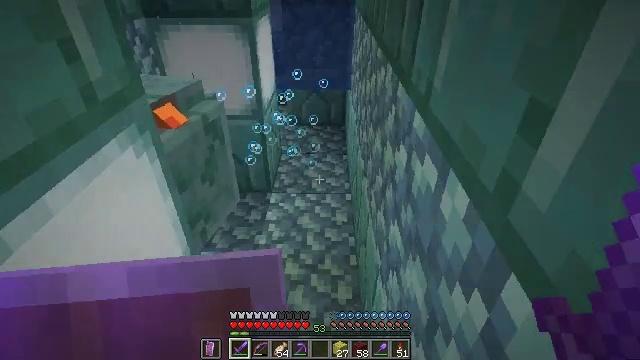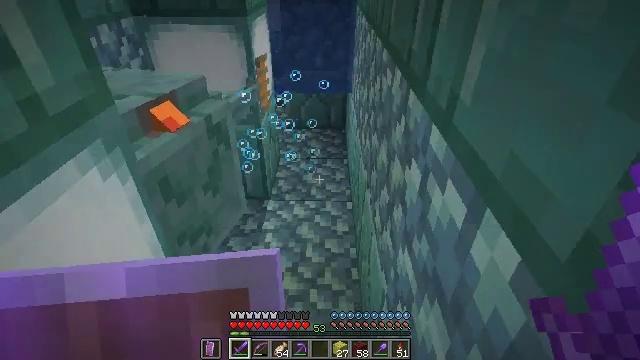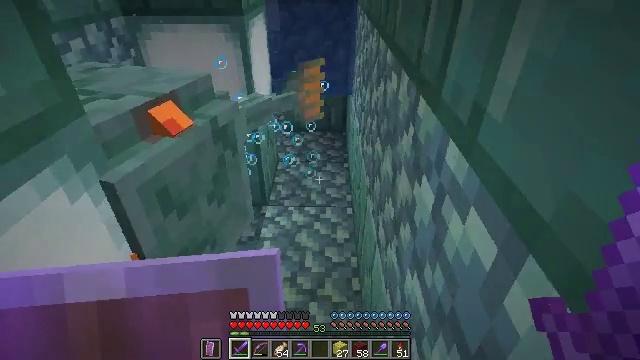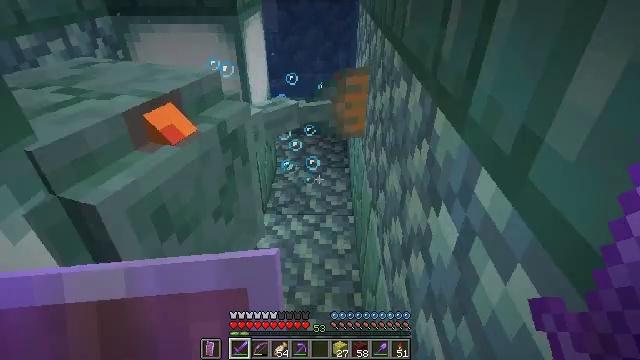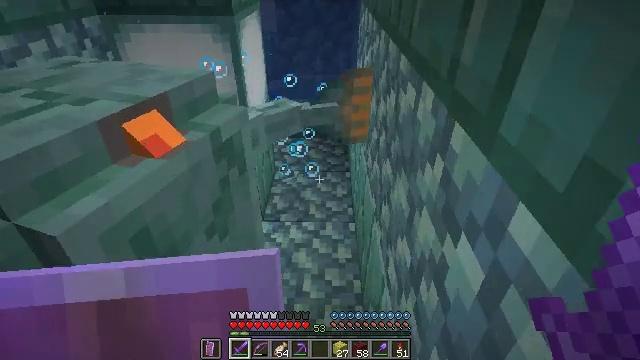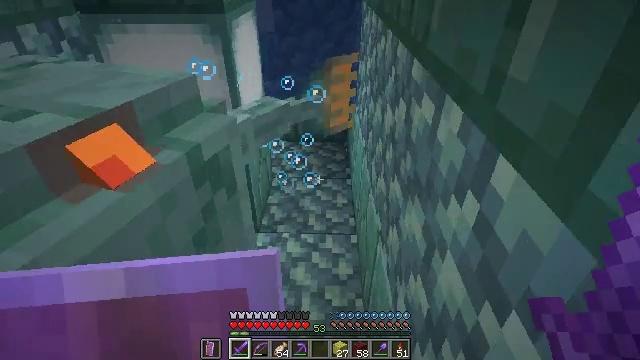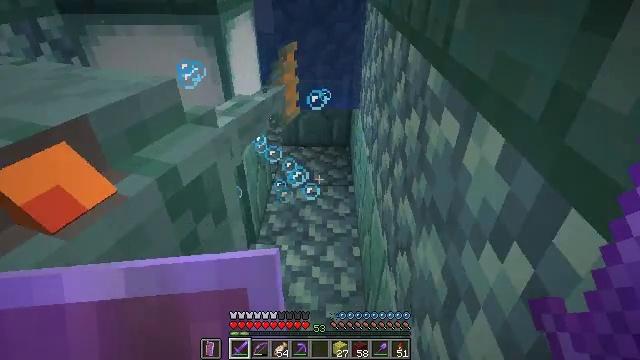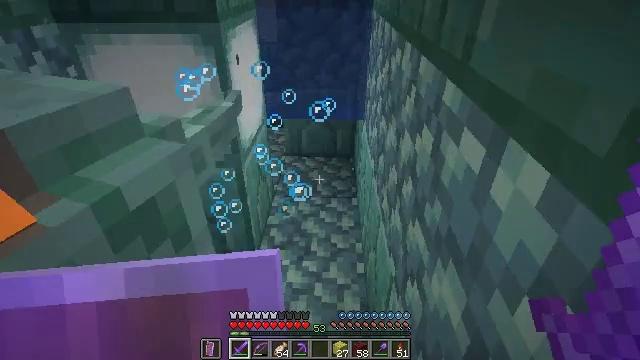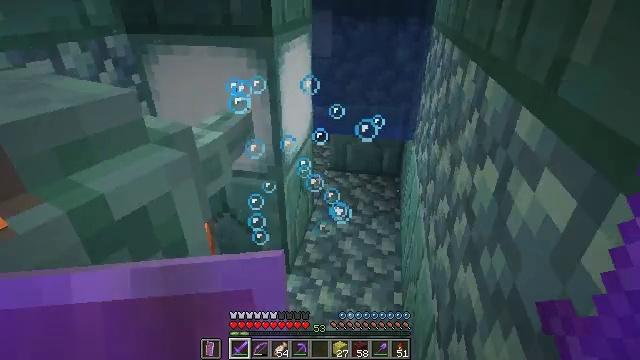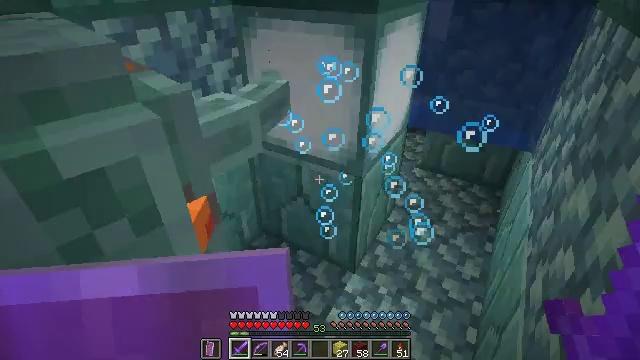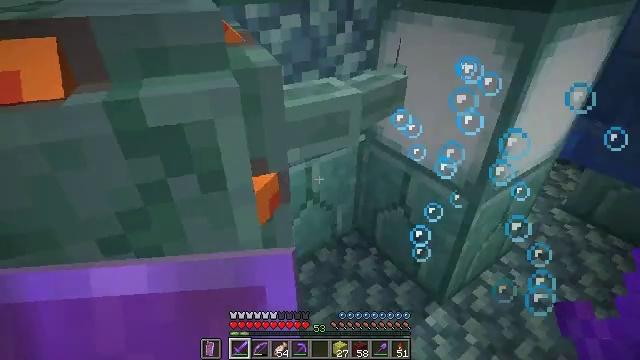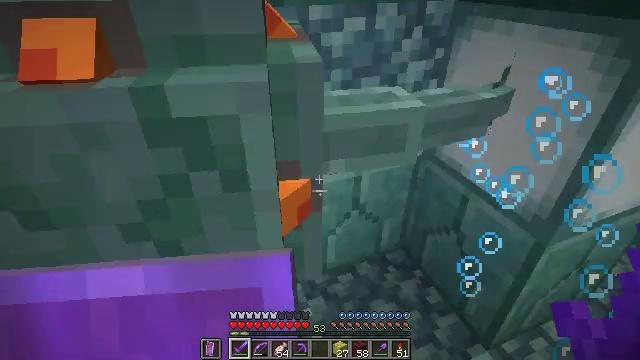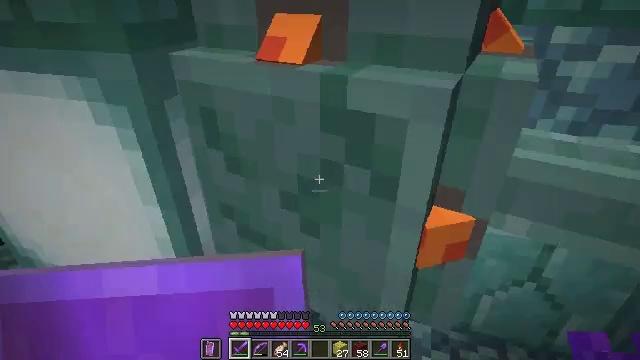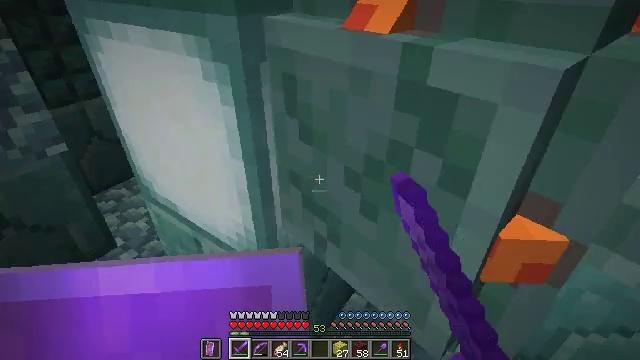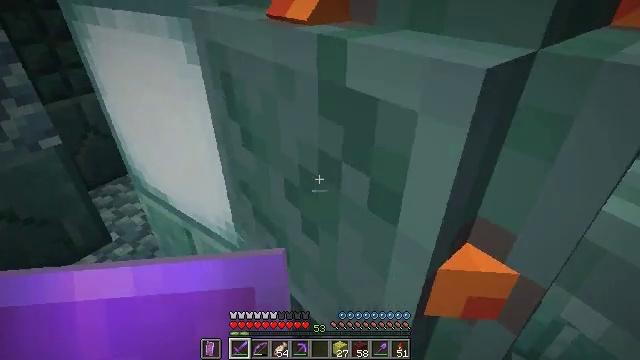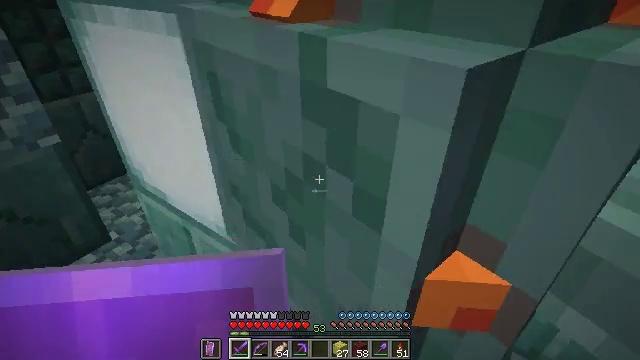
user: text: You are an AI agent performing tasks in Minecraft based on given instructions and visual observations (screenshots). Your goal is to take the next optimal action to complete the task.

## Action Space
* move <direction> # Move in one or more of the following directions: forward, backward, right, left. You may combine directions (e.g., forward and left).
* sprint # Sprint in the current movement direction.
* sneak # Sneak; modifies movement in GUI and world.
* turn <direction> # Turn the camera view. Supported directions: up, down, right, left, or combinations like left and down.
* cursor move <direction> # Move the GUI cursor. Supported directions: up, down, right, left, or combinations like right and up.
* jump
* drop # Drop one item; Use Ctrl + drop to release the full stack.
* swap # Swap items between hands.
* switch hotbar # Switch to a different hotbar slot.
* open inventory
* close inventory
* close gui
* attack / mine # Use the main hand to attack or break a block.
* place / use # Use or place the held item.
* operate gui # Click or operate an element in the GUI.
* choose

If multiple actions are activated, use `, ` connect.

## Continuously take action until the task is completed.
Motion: motion action
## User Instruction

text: Defeat the underwater mob.
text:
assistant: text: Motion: move forward
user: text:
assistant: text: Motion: move forward
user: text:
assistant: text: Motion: move forward
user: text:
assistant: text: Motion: move forward
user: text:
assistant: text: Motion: move forward
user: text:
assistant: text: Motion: move forward
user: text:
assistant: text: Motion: move forward, turn up
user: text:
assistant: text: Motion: move forward, turn left and up
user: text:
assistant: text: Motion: move forward, turn left and down
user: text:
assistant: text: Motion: turn left
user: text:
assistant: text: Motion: turn left
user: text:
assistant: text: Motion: turn left and up, attack / mine
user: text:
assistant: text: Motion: turn left and down, attack / mine
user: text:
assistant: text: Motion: attack / mine
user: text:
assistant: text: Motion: attack / mine
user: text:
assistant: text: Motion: attack / mine
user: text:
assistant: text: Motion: attack / mine